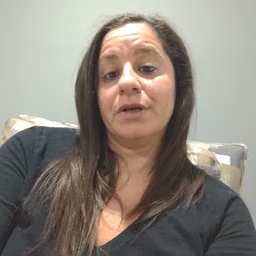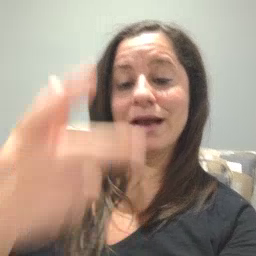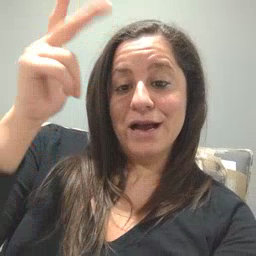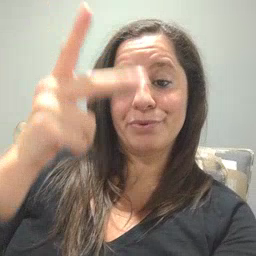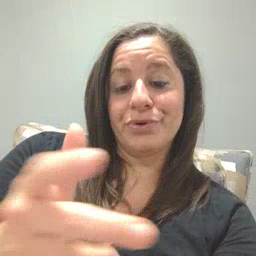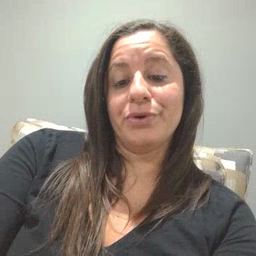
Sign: helicopter